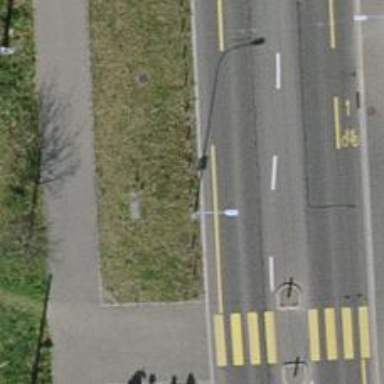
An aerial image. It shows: Bollard.